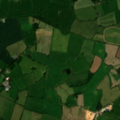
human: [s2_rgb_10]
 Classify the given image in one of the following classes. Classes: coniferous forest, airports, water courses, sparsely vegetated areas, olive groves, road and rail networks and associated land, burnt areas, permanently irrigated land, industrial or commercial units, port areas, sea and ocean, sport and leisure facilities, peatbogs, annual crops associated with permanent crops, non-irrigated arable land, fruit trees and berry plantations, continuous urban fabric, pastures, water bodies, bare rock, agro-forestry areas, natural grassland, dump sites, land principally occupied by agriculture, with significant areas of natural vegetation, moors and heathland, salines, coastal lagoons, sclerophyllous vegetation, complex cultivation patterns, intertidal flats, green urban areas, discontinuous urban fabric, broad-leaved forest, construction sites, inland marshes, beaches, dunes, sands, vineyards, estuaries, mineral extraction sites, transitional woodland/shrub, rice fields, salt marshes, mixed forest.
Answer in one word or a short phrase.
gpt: non-irrigated arable land, pastures